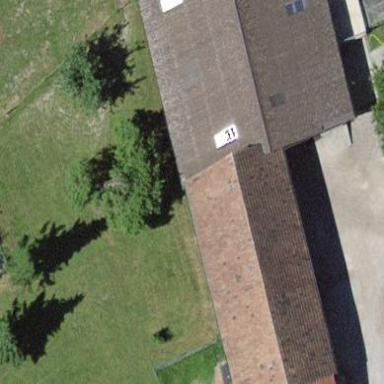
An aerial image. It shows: Group of garages.